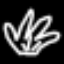
Label: leaf